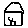
Label: house